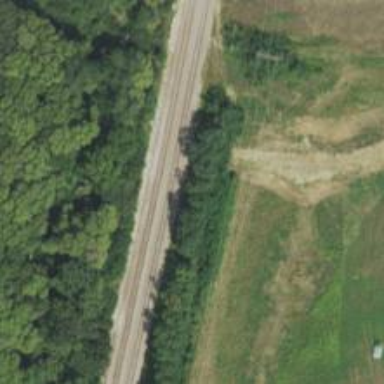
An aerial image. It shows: Railway siding for service.